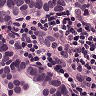
Metastatic tissue present: yes